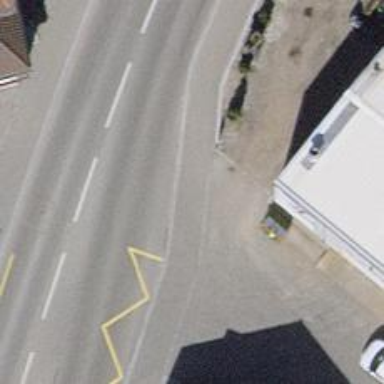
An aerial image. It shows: Bus stop with platform for public transport.